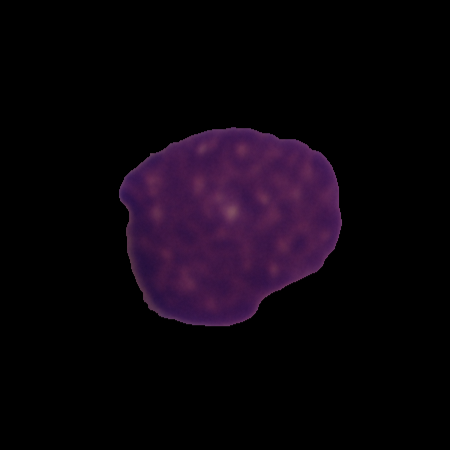
Label: cancer